【题型】填空题　【知识点】立体几何　【难度】medium
一个四棱锥和一个三棱锥恰好可以拼接成一个三棱柱，这个四棱锥的底面为正方形，且底面边长与各侧棱长相等，这个三棱锥的底面边长与各侧棱长也都相等，设四棱锥、三棱锥、三棱柱的高分别为\(h_1\)、\(h_2\)、\(h\)，则\(h_1:h_2:h=\underline{\qquad\qquad}\)
【解答】

\textbf{【答案】} $\sqrt{3}:2:2$

\vspace{0.5em}

\textbf{【分析】} 根据题意画出示意图，分别作出正四棱锥和正三棱锥的高，设棱锥的棱长为$a$，求出三个高的值，再求比值即可得到结果。

\vspace{0.5em}

\textbf{【详解】} 如图：

正四棱锥$E-ABCD$和正三棱锥$E-FAD$组成了一个三棱柱，设正三棱锥和正四棱锥的棱长均为$a$，

连接$AC,BD$相交于点$O_1$，在正四棱锥中$EO_1 \perp$平面$ABCD$，$\therefore h_1 = EO_1$，

取$AD$中点$G$，连接$FG$，取$FG$的三等分点$O_2$，连接$EO_2$，在正三棱锥$E-FAD$中$EO_2 \perp$平面$ADF$，

$\therefore h_2 = EO_2$，

在三棱柱中，$\because EO_2 \perp$平面$ADF$，$E \in$平面$EBC$，$O_2 \in$平面$FAD$，$\therefore h = EO_2$，

在正方形$ABCD$中，$AO_1 = \frac{\sqrt{2}}{2}AB = \frac{\sqrt{2}}{2}a$，$\therefore h_1 = EO_1 = \sqrt{AE^2 - AO_1^2} = \frac{\sqrt{2}}{2}a$，

在正三角形$ADF$中，$FG = \frac{\sqrt{3}}{2}a$，则$FO_2 = \frac{2}{3}FG = \frac{\sqrt{3}}{3}a$，则$h = h_2 = EO_2 = \sqrt{EF^2 - FO_2^2} = \frac{\sqrt{6}}{3}a$，

$\therefore h_1:h_2:h = \frac{\sqrt{2}}{2}a:\frac{\sqrt{6}}{3}a:\frac{\sqrt{6}}{3}a = \sqrt{3}:2:2$。

\vspace{0.5em}

故答案为：$\sqrt{3}:2:2$。
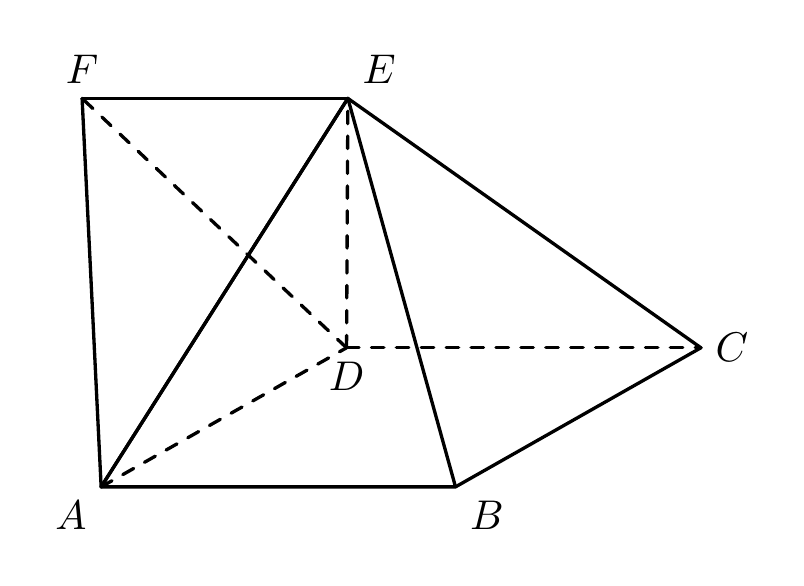
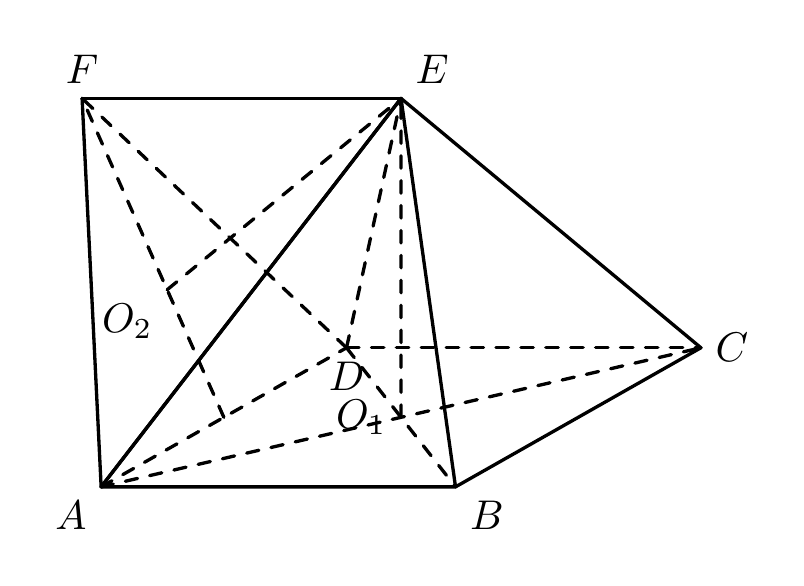